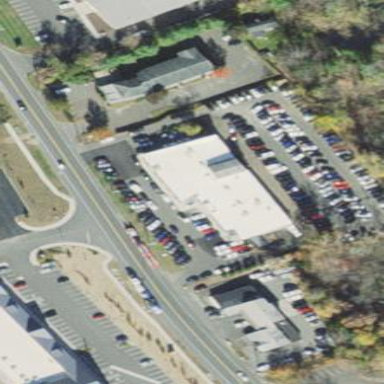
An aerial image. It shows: Building that houses motorcycle shop.